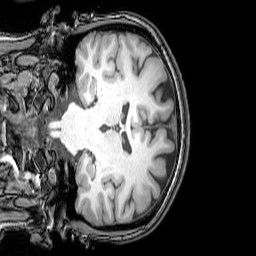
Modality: T1w
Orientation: coronal
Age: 23
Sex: female
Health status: healthy
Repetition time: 0.081 s
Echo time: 0.037 s